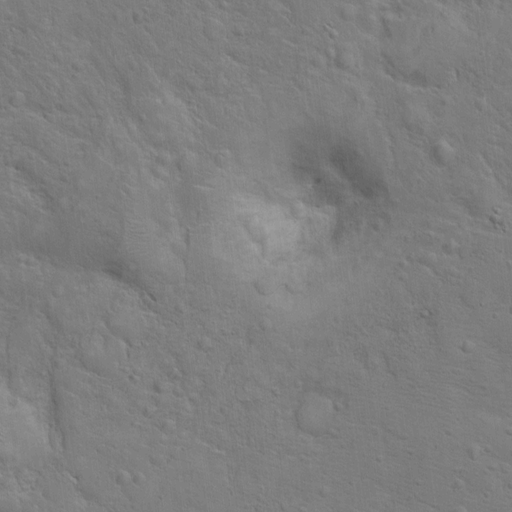
Classes present: Background